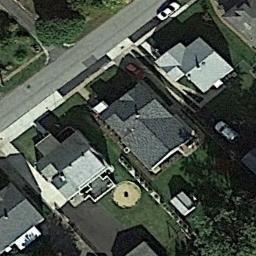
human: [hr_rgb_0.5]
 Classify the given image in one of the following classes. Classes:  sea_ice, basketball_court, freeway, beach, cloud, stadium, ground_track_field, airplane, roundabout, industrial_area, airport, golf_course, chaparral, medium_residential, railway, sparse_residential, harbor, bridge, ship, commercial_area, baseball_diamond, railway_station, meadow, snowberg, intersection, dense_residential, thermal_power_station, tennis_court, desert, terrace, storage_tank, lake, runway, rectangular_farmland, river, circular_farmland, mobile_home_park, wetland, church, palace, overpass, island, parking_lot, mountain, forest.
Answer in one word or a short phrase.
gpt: medium_residential